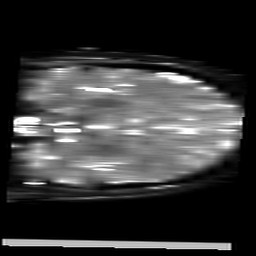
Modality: T2starmap
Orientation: coronal
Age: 56
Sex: female
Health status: ill